Question: 'body'-HTML:
'''
<body>
<div id="header-image">
<img id="logo" src="/res/img/logo.png" />
</div>
<div id="menu-container">
<ul>
<li class="login"><a href="/login.php">Login</a></li>
</ul>
</div>
<div id="content"><p class="info-box error">Der Benutzer <span class="username">a</span> existert nicht.</p><form action="" method="post">
<input class="text" type="text" name="name" placeholder="Benutzername" /><br />
<input class="text" type="password" name="password" placeholder="Passwort" /><br />
<button type="submit" name="login">Login</button><button type="submit" name="register">Beitreten</button>
</form>
</div>
</body>
'''
I know the white-space formatting is not really nice for the human eye but that should not afflict the browsers rendering (its generated by some dirty PHP, that is why).
So the problem is that Chromes DevTools shows the following empty text:

And also does not collapse the margins of my '.info-box.error' with that of the '#menu-container' plus '#content''.info-box.error' Assuming I have 'margin: 10px;' on '#menu-container, .info-box', this causes, in summary, more than 30 pixels of space where only should be '10px' (because of collapsing margins).
I do not want this empty line. How can I get rid of it?
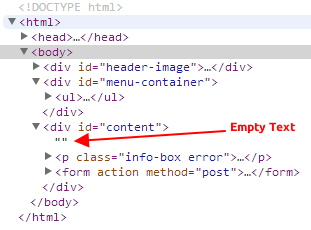
Answer: The text node is not empty but consists of the (invisible) U+FEFF ZERO WIDTH NO-BREAK SPACE character. It is treated as a data character, not whitespace, except when it appears at the very start of a document, where it acts as Byte Order Mark (BOM).
So it should be removed, probably by changing the encoding of some PHP file from "UTF-8 with BOM" to "UTF-8 without BOM", as @Foxhoundn suggests.
It is one of the longstanding bugs in PHP software that it does not remove the BOM when concatenating files. A BOM at the start of an HTML document is fine, even recommendable, but not at the start of a PHP file if that file ever gets appended or inserted, by PHP software, to another file.